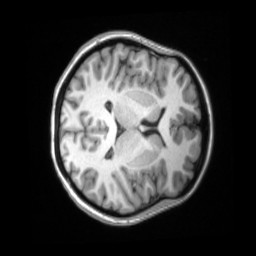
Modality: T1w
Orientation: axial
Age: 21
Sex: female
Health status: ill
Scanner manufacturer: siemens
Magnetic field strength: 3 T
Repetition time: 2.2 s
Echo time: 0.00157 s